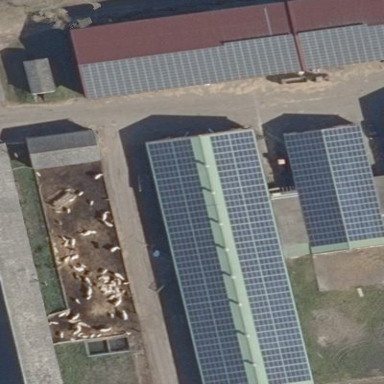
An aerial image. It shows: Stable building with small solar photovoltaic panel generator providing electricity.